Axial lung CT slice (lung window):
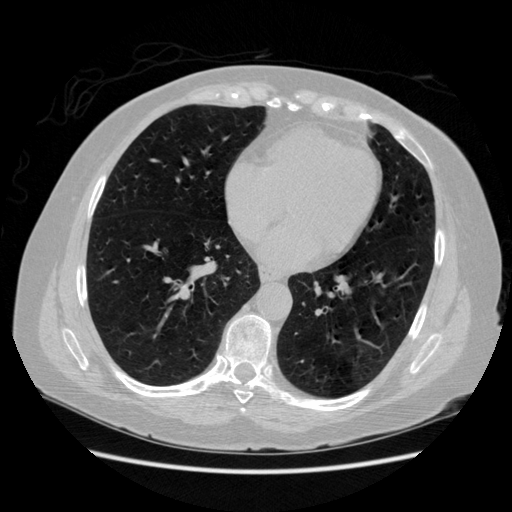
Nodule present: no